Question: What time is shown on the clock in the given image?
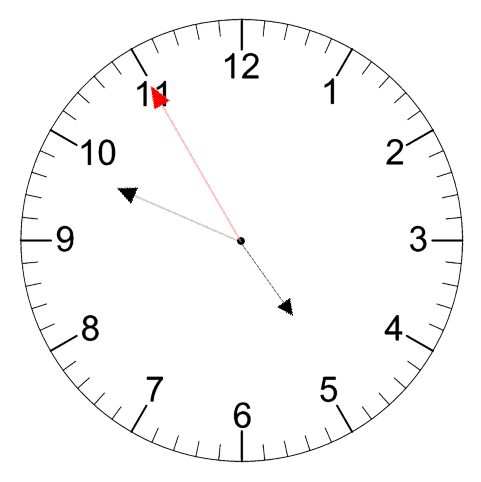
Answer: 04:48:55